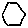
Label: hexagon